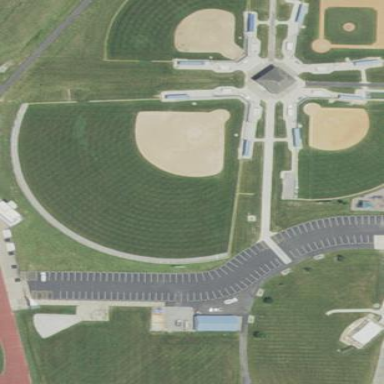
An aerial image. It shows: Baseball pitch for leisure land activities.